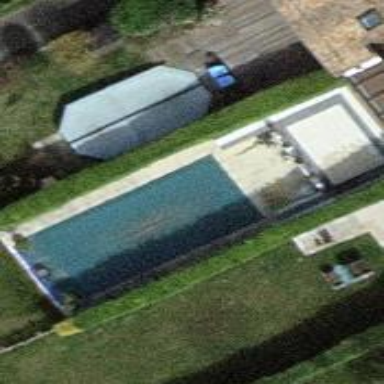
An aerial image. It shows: Swimming pool located in leisure land.